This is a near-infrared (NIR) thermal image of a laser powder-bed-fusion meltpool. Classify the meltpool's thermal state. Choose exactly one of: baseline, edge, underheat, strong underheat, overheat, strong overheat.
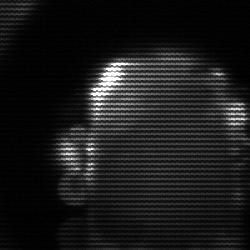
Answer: baseline